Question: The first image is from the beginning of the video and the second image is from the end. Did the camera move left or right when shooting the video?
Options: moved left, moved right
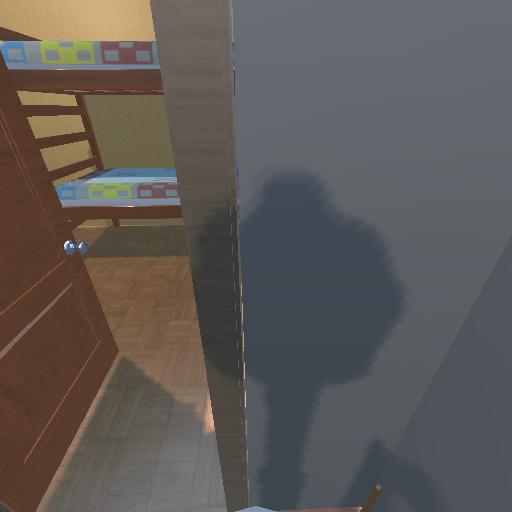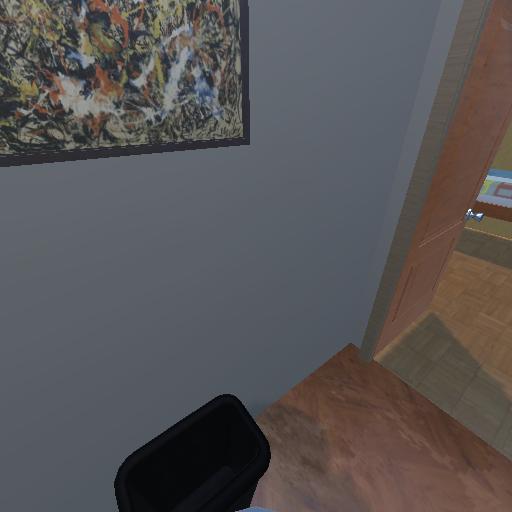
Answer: moved left